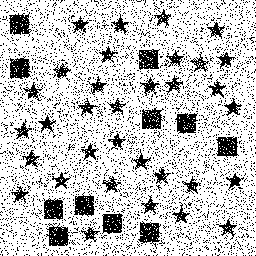
Squares: 11
Triangles: 0
Stars: 33
Total shapes: 44